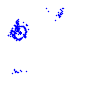
Particle: kaon